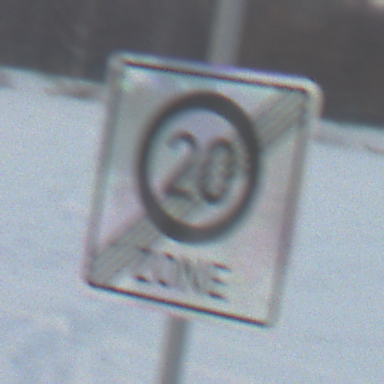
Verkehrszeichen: EndeZone20
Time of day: SunriseSunset
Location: Outdoor (Nature)
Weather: PartlyCloudy
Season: NotSpecified
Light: Natural